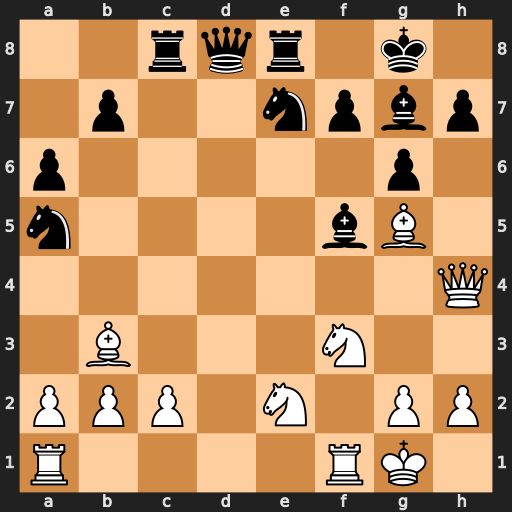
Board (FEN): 2rqr1k1/1p2npbp/p5p1/n4bB1/7Q/1B3N2/PPP1N1PP/R4RK1
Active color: w
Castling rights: -
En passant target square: -
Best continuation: Bxf7+ Kxf7 Qxh7 Nc4 Bh6